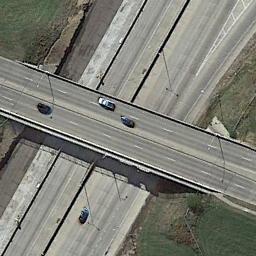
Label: overpass